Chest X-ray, PA view. Patient: 49 years old, sex F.
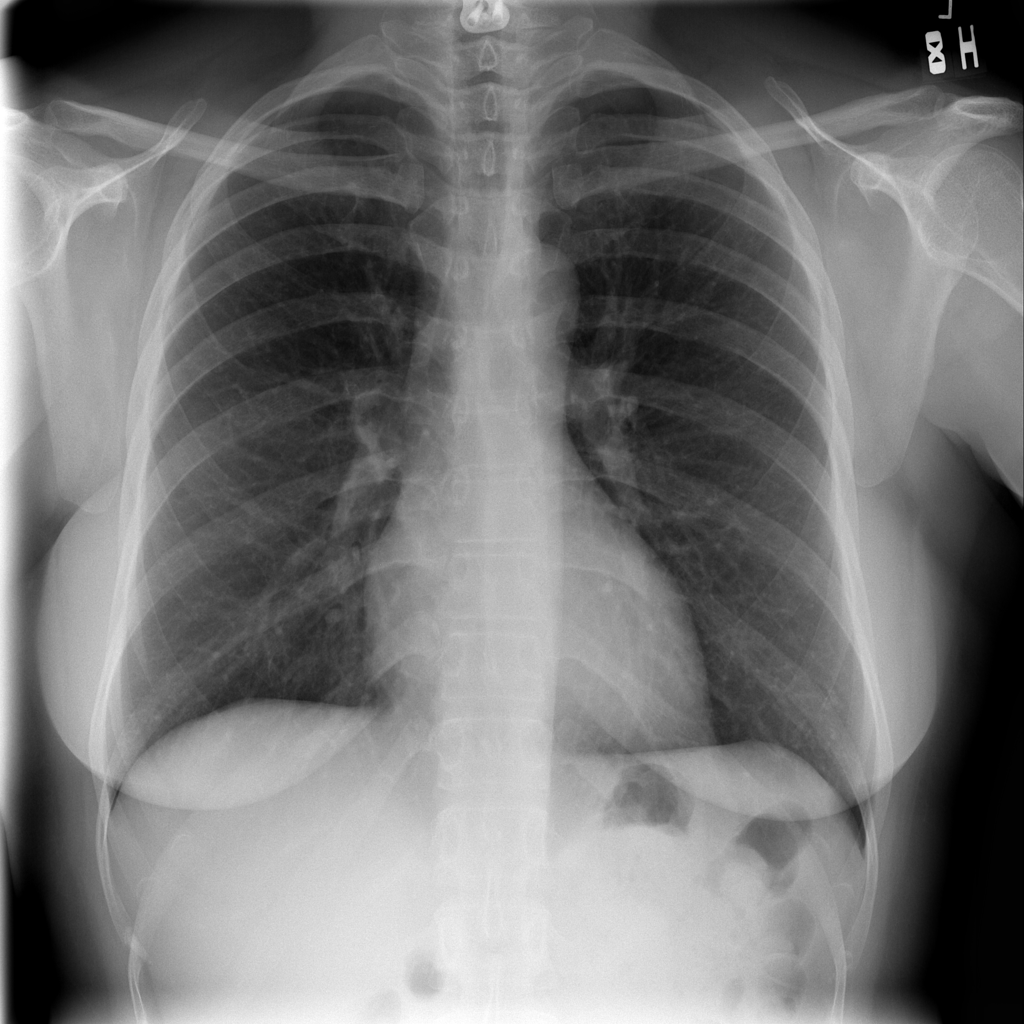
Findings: No Finding